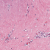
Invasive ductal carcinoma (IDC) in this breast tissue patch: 0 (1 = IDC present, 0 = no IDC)